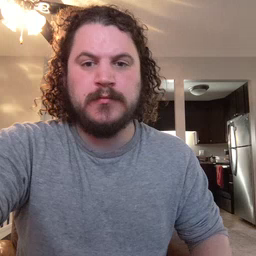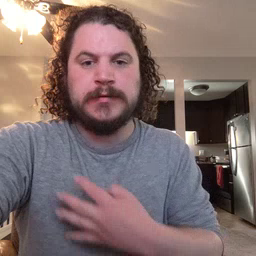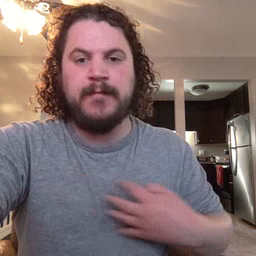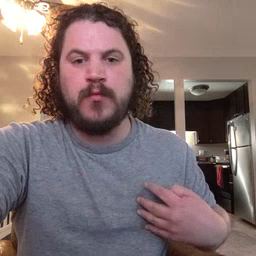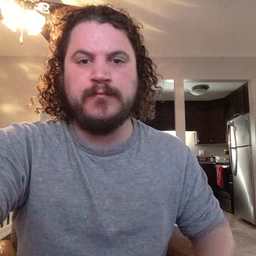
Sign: zebra